Interaction volume radius: 10 \u00c5
Interaction volume height: 10 \u00c5
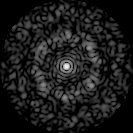
Disorder parameter: 0.7467